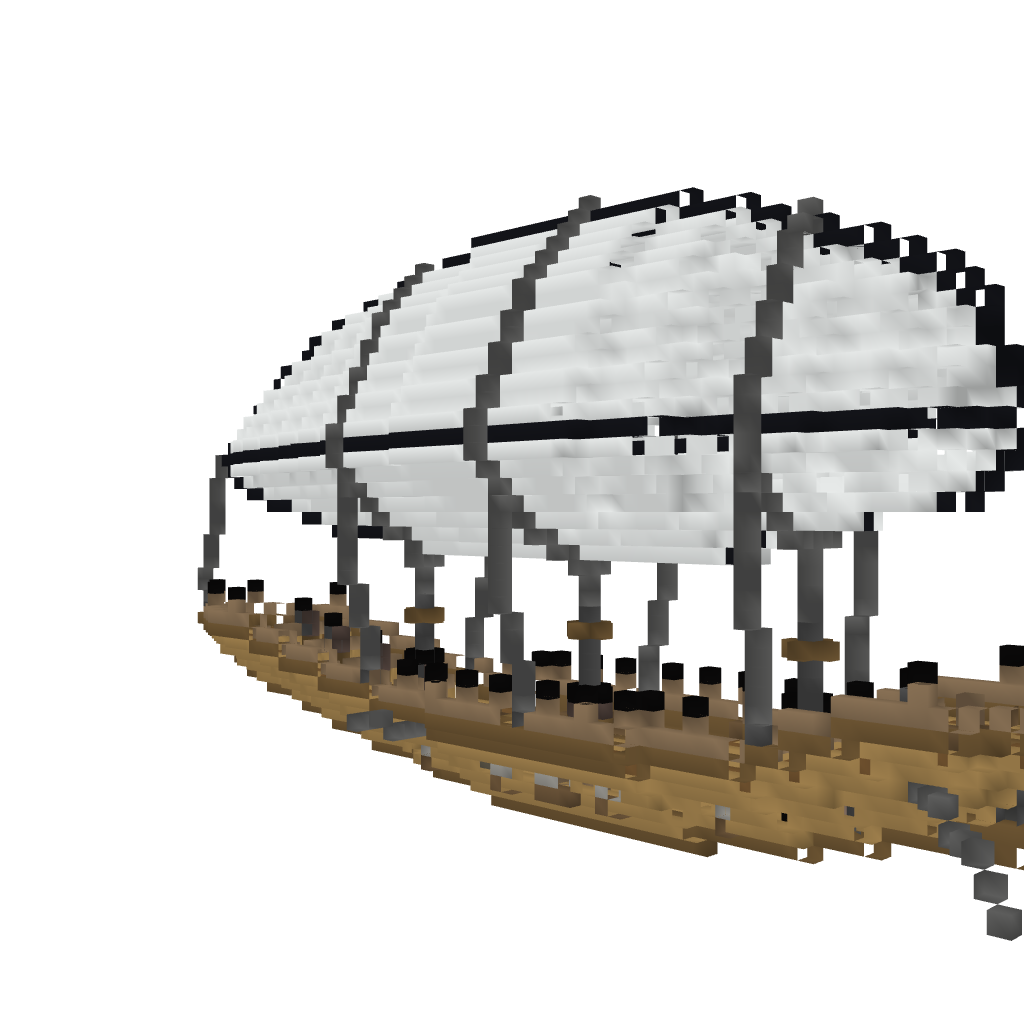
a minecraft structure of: Airship by iChunkLP *Reuploaded*